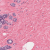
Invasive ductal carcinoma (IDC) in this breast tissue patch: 0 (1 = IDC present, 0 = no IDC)